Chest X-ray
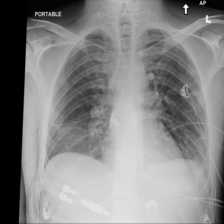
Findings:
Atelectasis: negative
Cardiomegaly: negative
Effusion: negative
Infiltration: negative
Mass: negative
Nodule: negative
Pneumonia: negative
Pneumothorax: negative
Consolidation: negative
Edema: negative
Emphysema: negative
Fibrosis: negative
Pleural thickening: negative
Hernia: negative